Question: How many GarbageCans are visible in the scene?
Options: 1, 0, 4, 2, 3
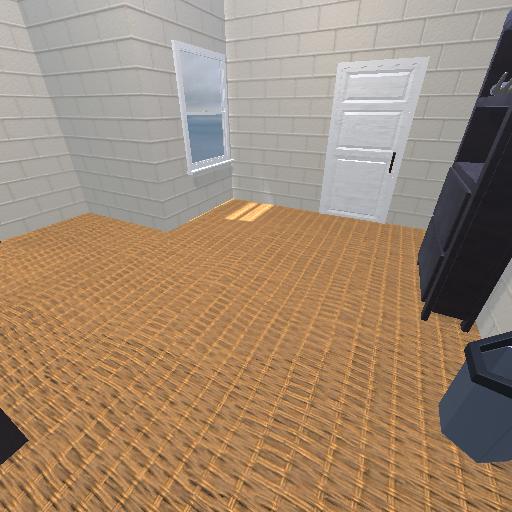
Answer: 1